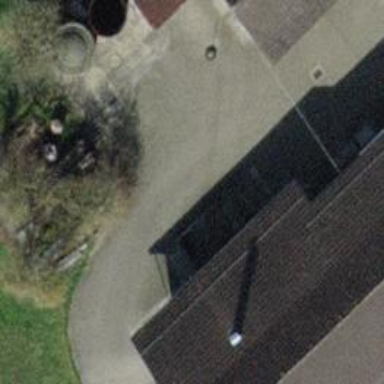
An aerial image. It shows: Driveway made of paving stones.